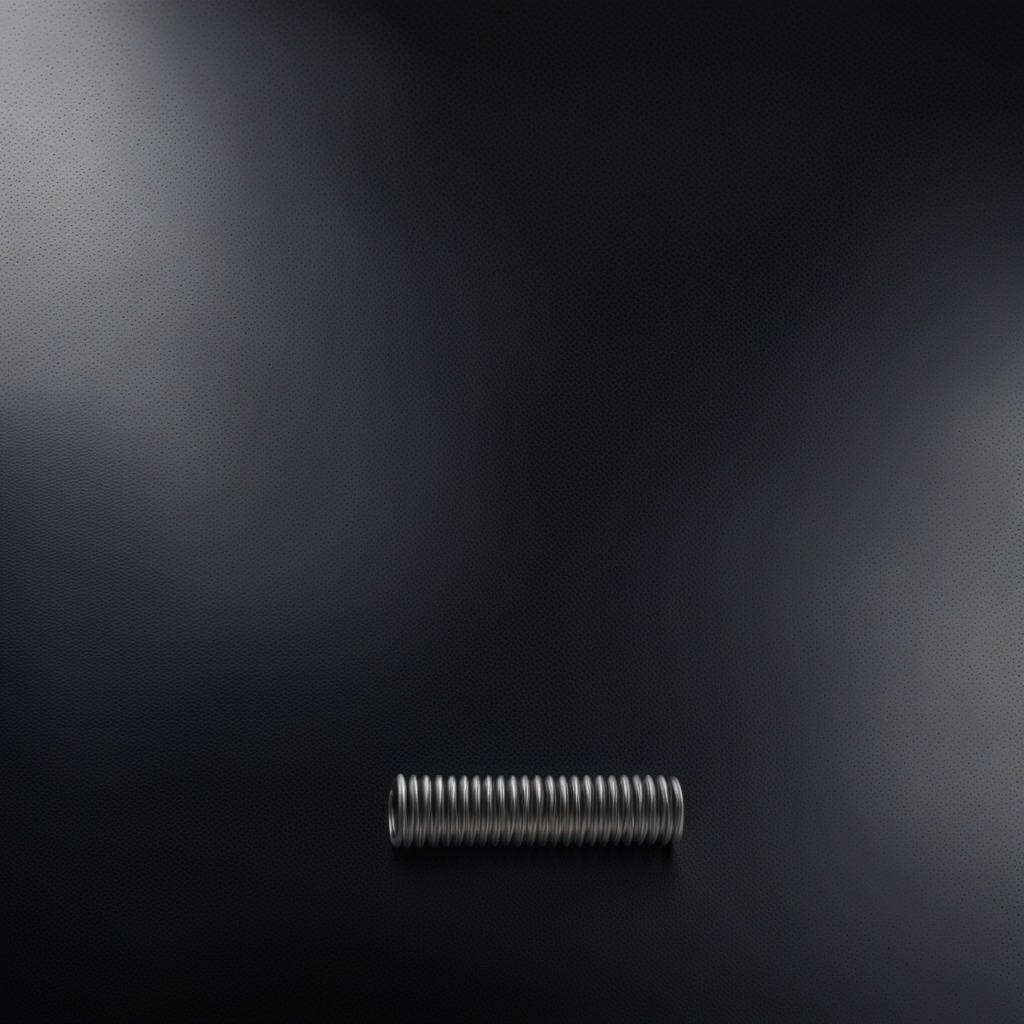
A coiled metal spring lies on a clean granite tabletop covered with a black rubber mat inside a workshop at night.